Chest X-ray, AP view. Patient: 34 years old, sex F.
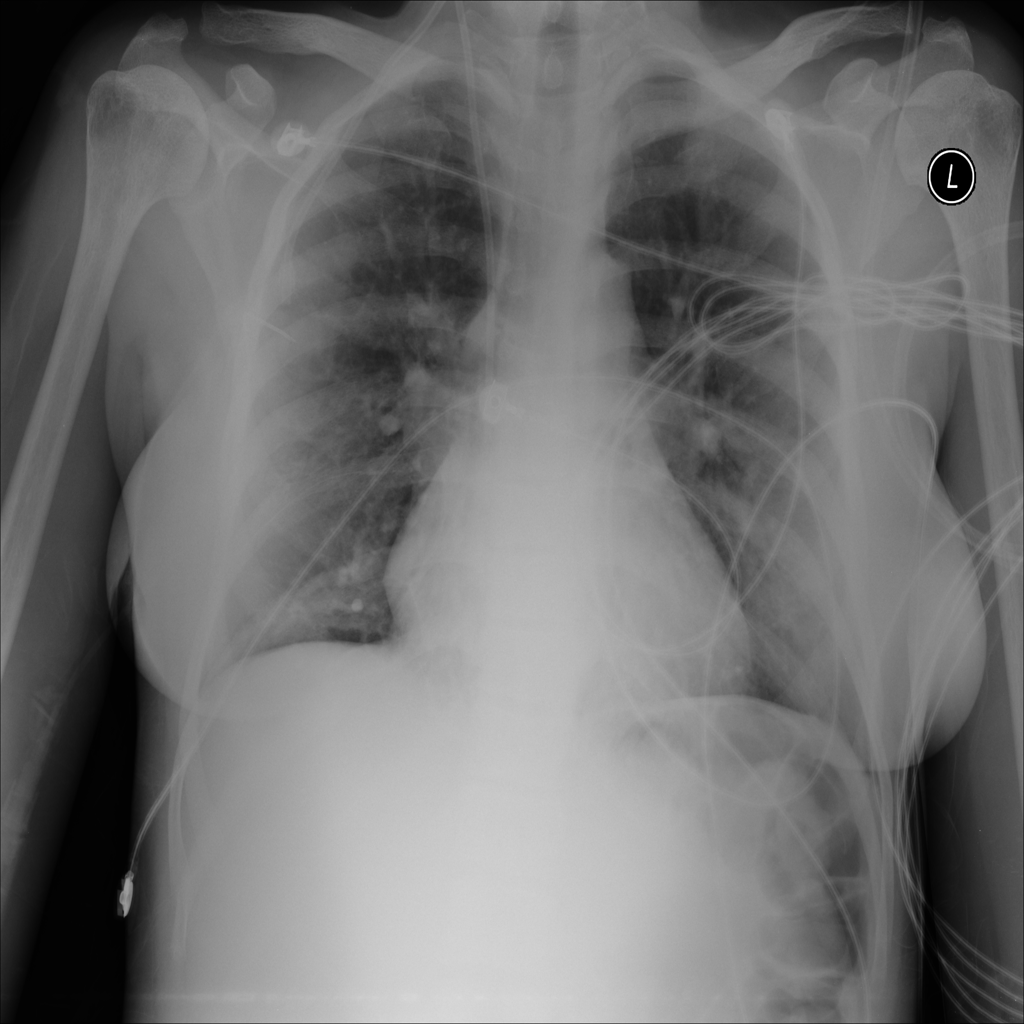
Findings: No Finding